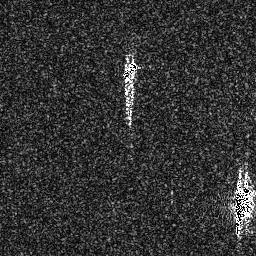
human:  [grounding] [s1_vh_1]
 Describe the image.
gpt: In the satellite image, there is  <ref>1 small ship </ref> <box>[[46, 22, 53, 30, 0]]</box> located at top.